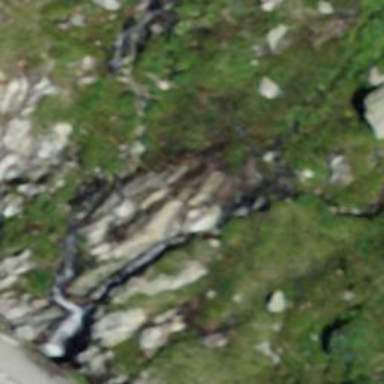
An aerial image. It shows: Beautiful waterfall in nature.